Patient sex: M
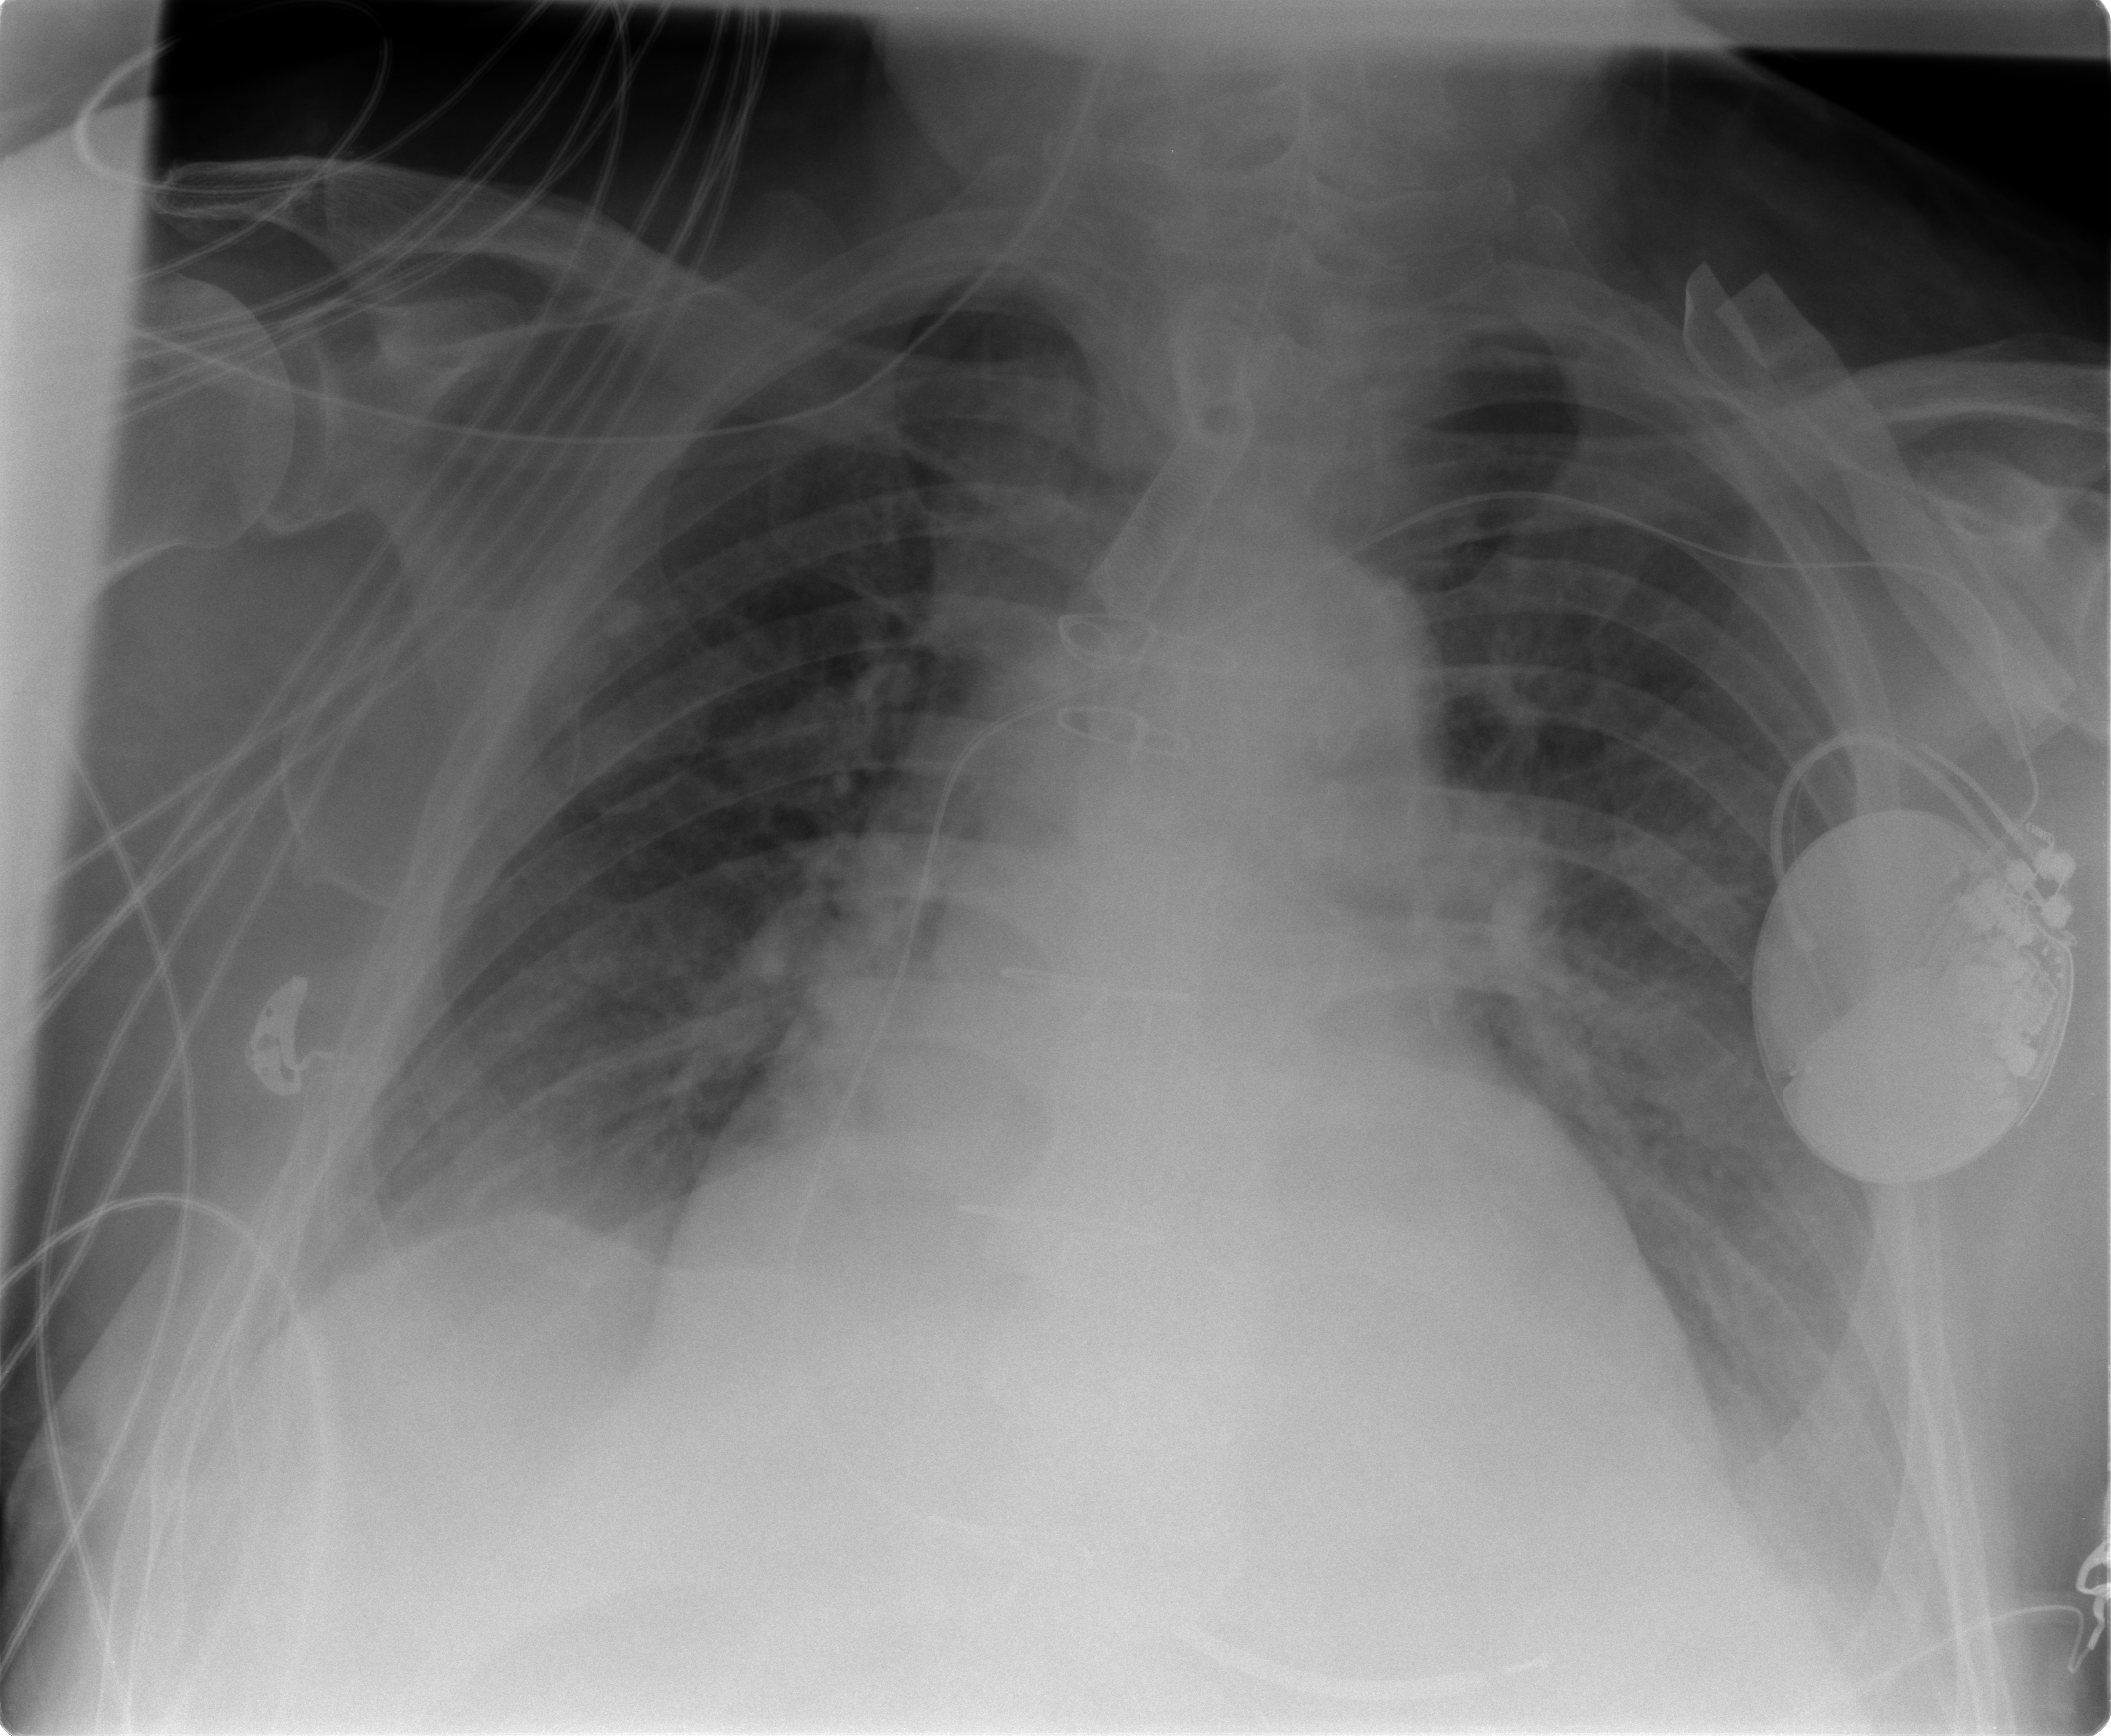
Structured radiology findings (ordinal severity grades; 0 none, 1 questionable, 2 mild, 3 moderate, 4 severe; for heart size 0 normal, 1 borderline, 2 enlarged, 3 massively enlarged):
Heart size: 2
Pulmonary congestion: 2
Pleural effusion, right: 2
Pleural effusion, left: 2
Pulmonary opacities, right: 2
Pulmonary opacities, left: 2
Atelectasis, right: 3
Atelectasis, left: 3